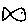
Label: fish